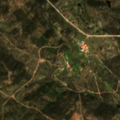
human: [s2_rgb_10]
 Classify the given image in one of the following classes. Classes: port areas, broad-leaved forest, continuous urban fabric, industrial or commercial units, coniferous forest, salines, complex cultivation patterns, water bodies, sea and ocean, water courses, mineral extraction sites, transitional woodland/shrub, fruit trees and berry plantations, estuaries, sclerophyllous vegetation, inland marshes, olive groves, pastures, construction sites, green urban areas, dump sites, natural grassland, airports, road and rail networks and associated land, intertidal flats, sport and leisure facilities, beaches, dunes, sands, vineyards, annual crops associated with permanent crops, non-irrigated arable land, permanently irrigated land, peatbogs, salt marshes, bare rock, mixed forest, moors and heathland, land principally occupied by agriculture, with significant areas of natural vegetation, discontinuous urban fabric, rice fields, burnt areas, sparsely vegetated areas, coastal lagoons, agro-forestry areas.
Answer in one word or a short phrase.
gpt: land principally occupied by agriculture, with significant areas of natural vegetation, agro-forestry areas, transitional woodland/shrub